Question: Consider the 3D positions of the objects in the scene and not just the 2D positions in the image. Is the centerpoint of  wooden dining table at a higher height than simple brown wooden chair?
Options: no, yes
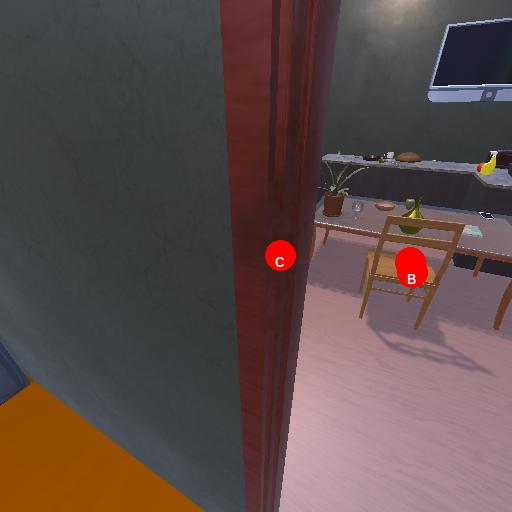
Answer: no